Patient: sex M, age 77
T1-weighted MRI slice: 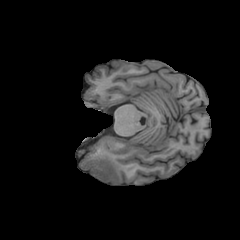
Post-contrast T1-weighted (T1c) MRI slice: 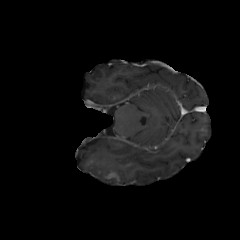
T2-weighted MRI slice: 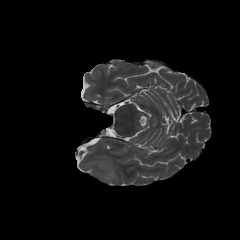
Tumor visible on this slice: yes
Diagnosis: Glioblastoma, IDH-wildtype
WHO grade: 4